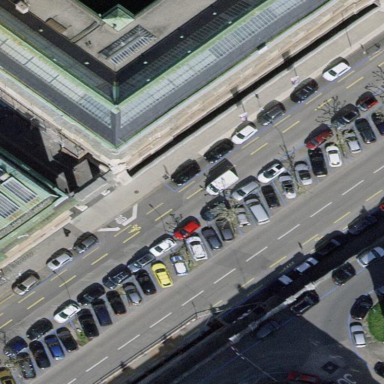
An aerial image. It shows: Parking space.